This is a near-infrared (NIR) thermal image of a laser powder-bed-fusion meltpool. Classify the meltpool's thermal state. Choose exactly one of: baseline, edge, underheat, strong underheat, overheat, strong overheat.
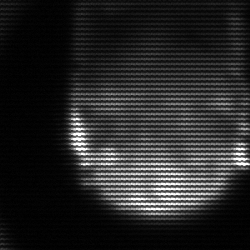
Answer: strong underheat